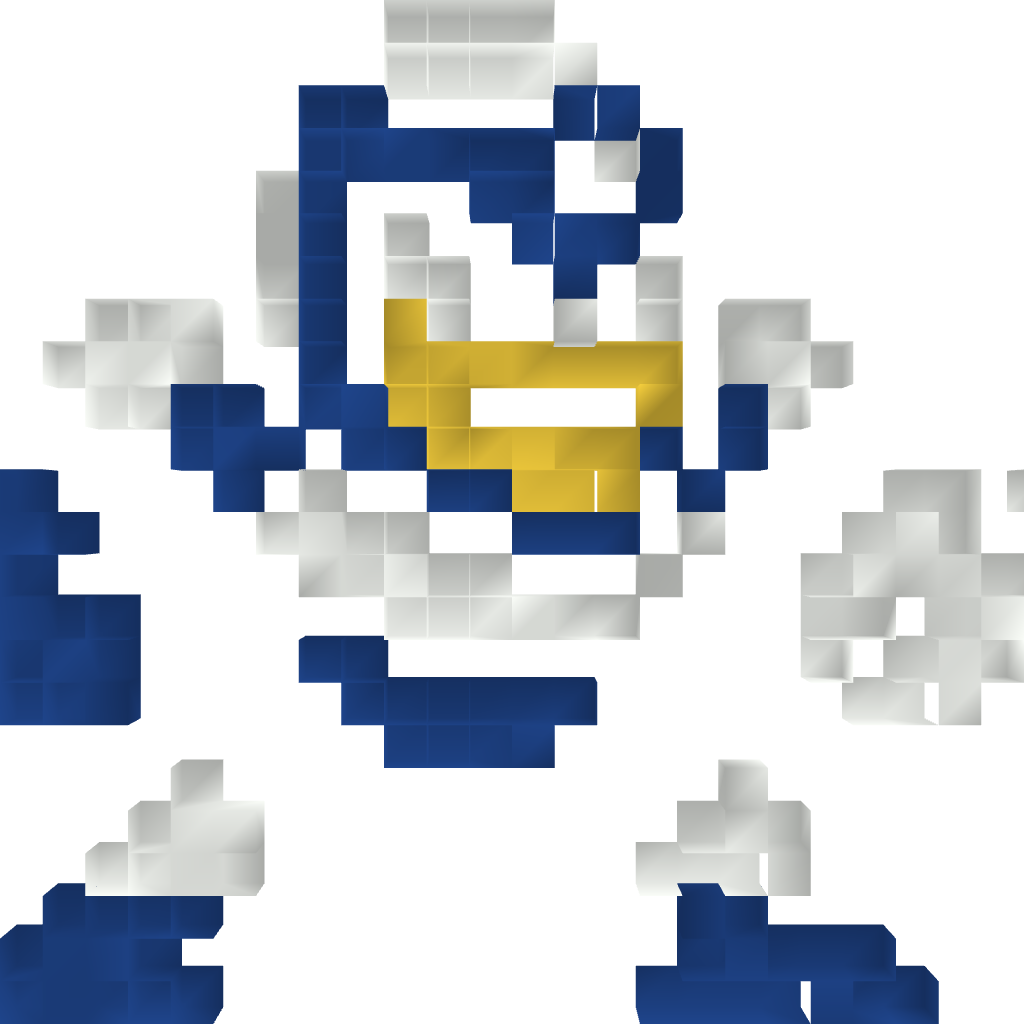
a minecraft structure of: Flashman (ErnieCIII)